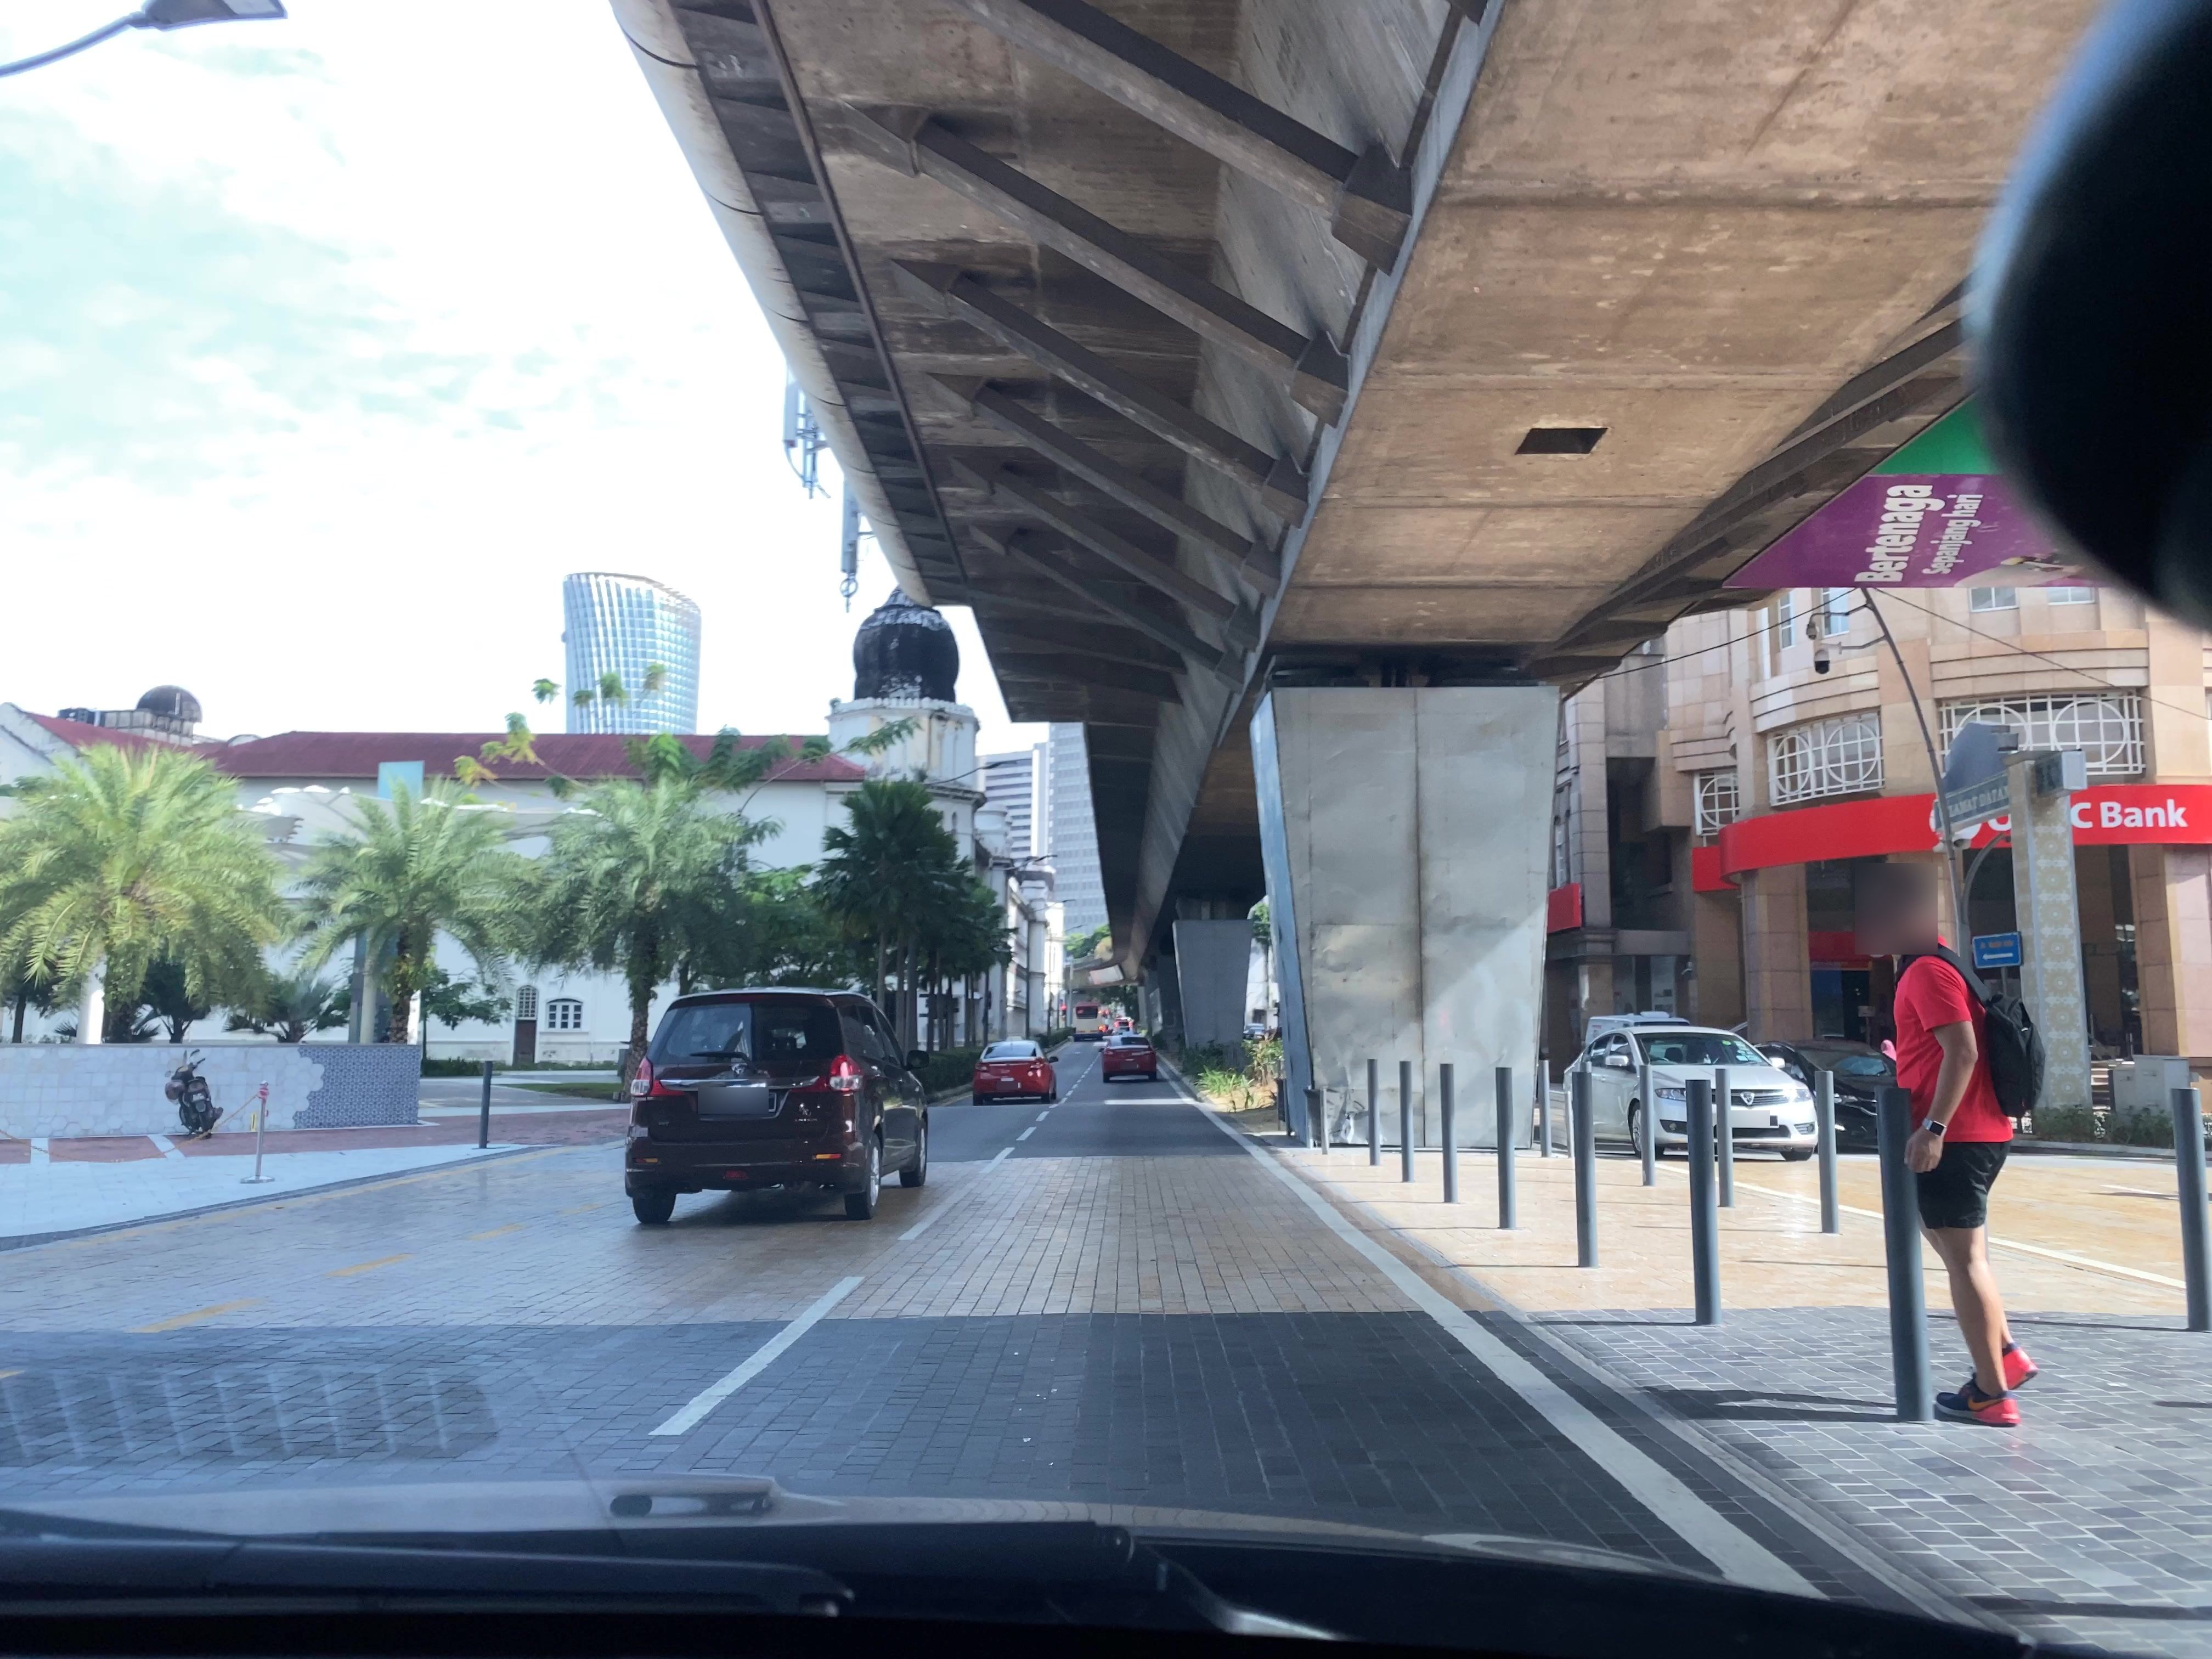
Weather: clear
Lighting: day
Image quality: good
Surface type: driving surface
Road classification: corridor, steps
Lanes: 2
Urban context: urban centre
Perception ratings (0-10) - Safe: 3.38, Lively: 8.46, Beautiful: 7.86, Boring: 0.35, Depressing: 4.26, Wealthy: 5.43